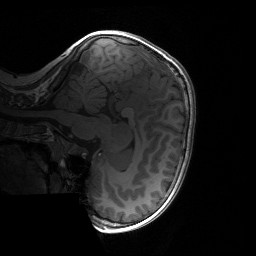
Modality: T1w
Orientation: sagittal
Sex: male
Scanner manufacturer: siemens
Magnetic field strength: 3 T
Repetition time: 1.9 s
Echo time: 0.00243 s